Interaction volume radius: 10 \u00c5
Interaction volume height: 15 \u00c5
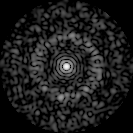
Disorder parameter: 0.8451